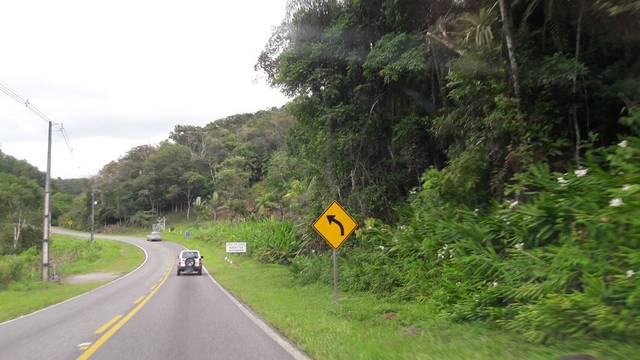
Region: Brazil
Coordinates: -25.525, -48.761